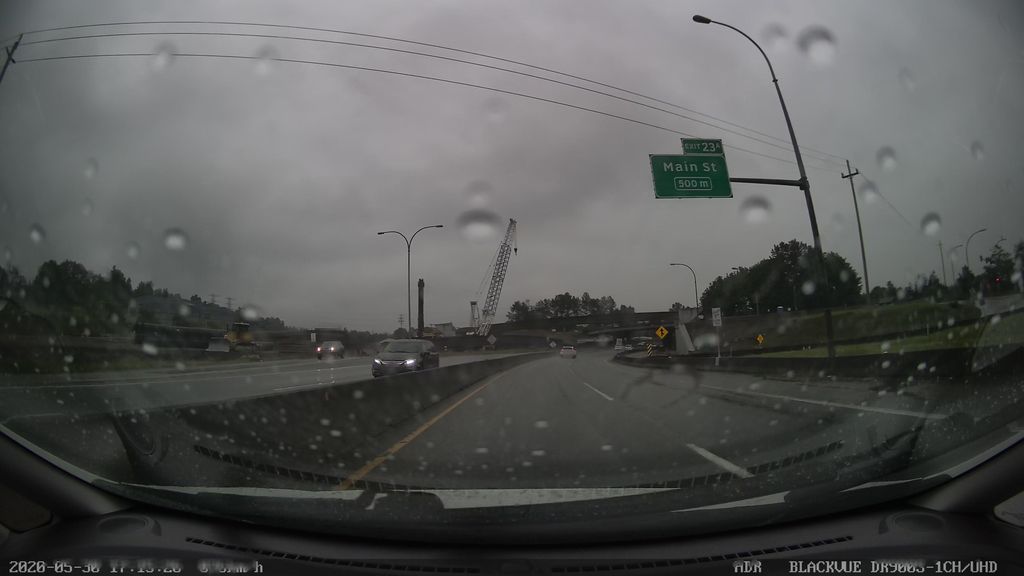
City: vancouver